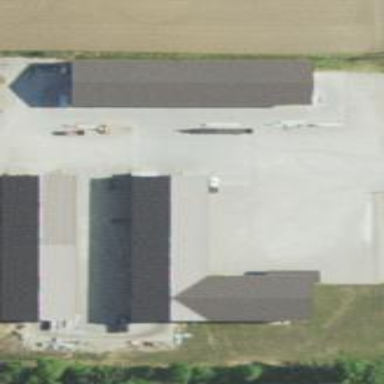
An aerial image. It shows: Hardware shop located inside building.